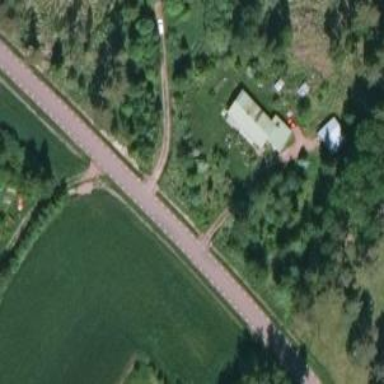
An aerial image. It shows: Driveway leading to service road.